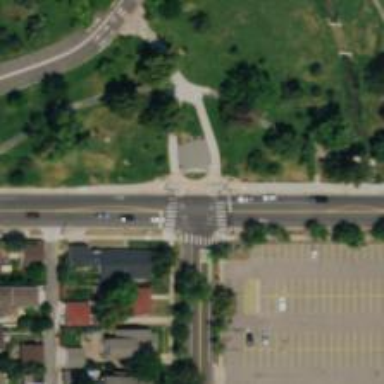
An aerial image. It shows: Marked crossing on footway.